Field crop: tomato
Growth stage: 1
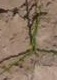
Species: cyperus